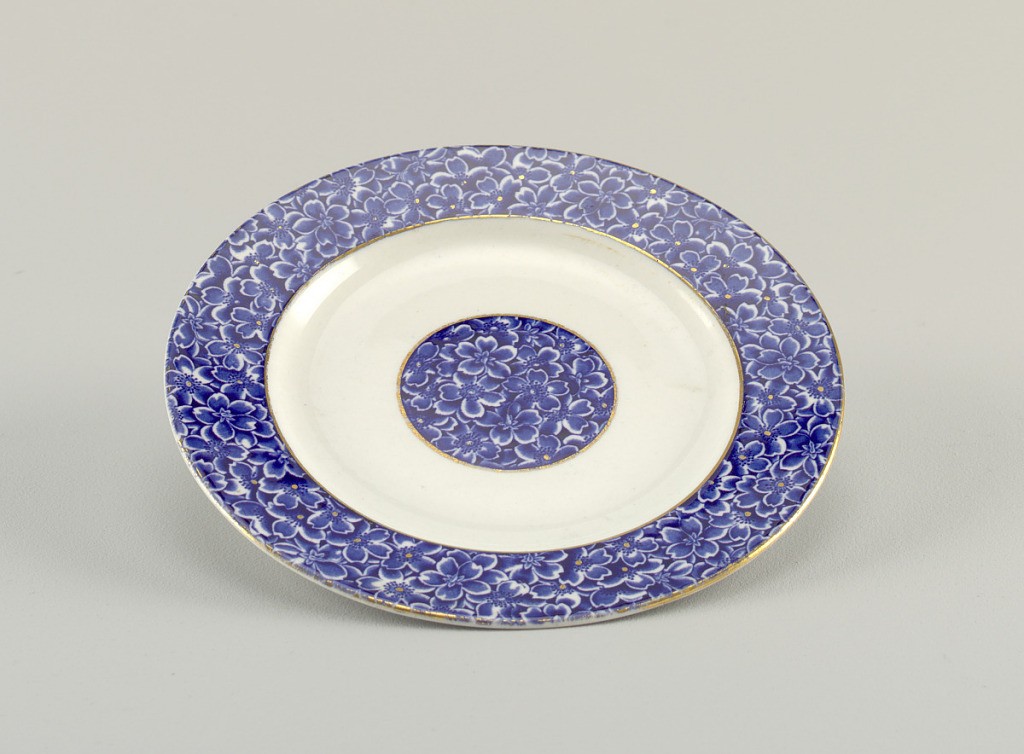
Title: Plate
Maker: Royal Worcester, English, established 1751
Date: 1904
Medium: porcelain, vitreous enamel, gold
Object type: plate
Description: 1972-5-15-a: Blue floral marli and center medallion on white gr...;     1972-5-15-b: Plate with blue floral marli and center medallion ...